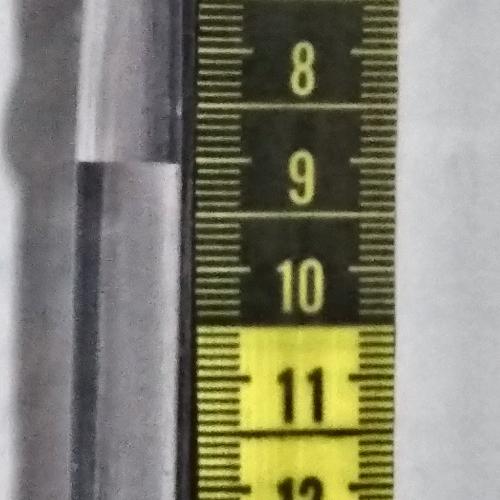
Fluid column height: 9.0 cm